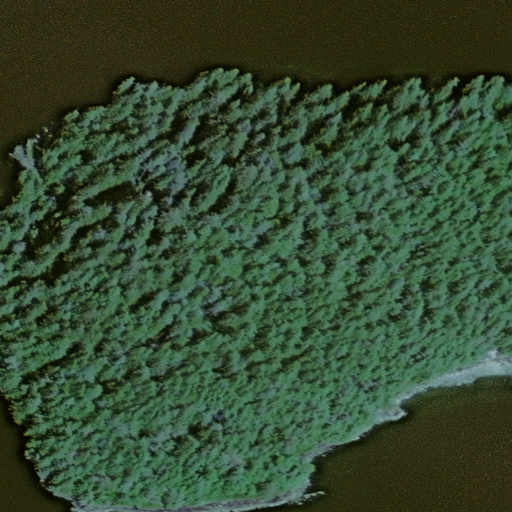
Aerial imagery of island in Alaska named Cynthia Island containing only unknown